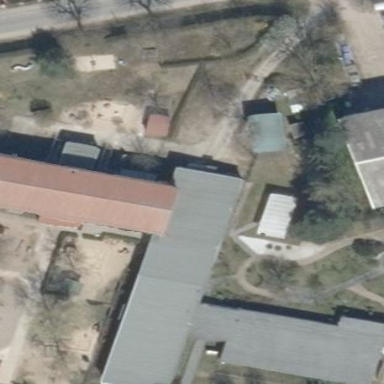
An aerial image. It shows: Kindergarten building with gabled red roof.